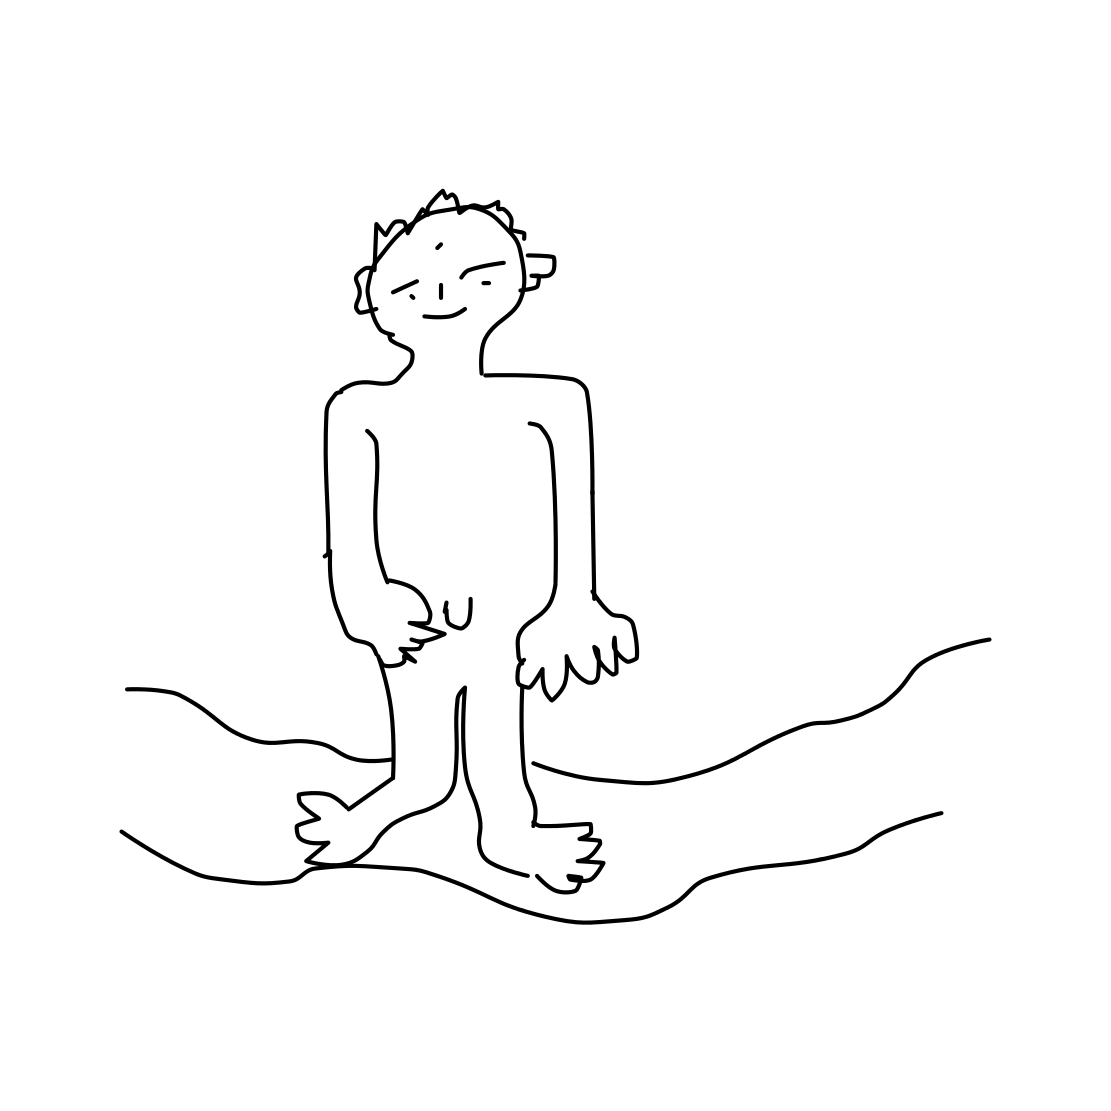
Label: person walking